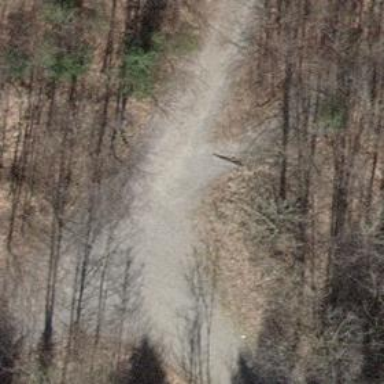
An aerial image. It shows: Compacted path road.